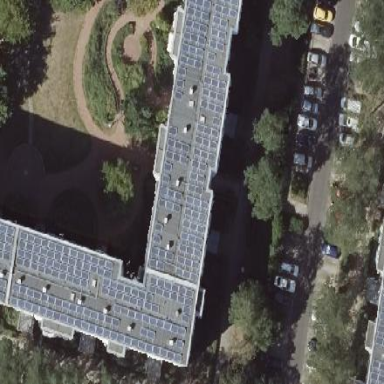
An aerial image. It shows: Building with apartments and flat roof.